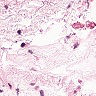
Metastatic tissue present: no